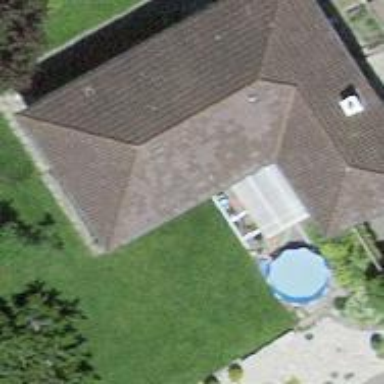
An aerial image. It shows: Detached building with hipped roof shape.